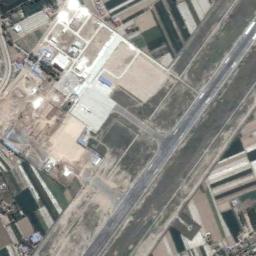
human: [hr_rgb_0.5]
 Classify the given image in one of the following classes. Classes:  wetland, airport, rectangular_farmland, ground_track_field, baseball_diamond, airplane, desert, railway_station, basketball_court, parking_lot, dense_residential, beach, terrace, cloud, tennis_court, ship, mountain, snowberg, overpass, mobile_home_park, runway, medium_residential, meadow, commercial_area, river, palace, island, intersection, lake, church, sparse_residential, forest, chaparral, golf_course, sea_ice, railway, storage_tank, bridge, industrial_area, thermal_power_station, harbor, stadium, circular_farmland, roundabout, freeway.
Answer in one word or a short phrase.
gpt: airport